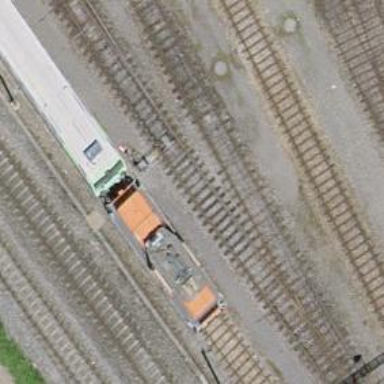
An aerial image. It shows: Railway switch.